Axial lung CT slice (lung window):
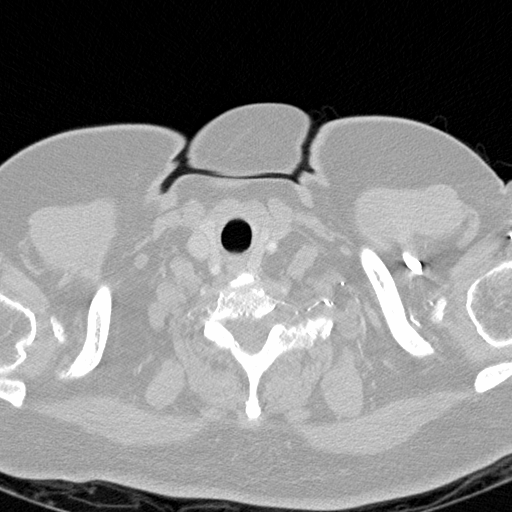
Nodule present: no